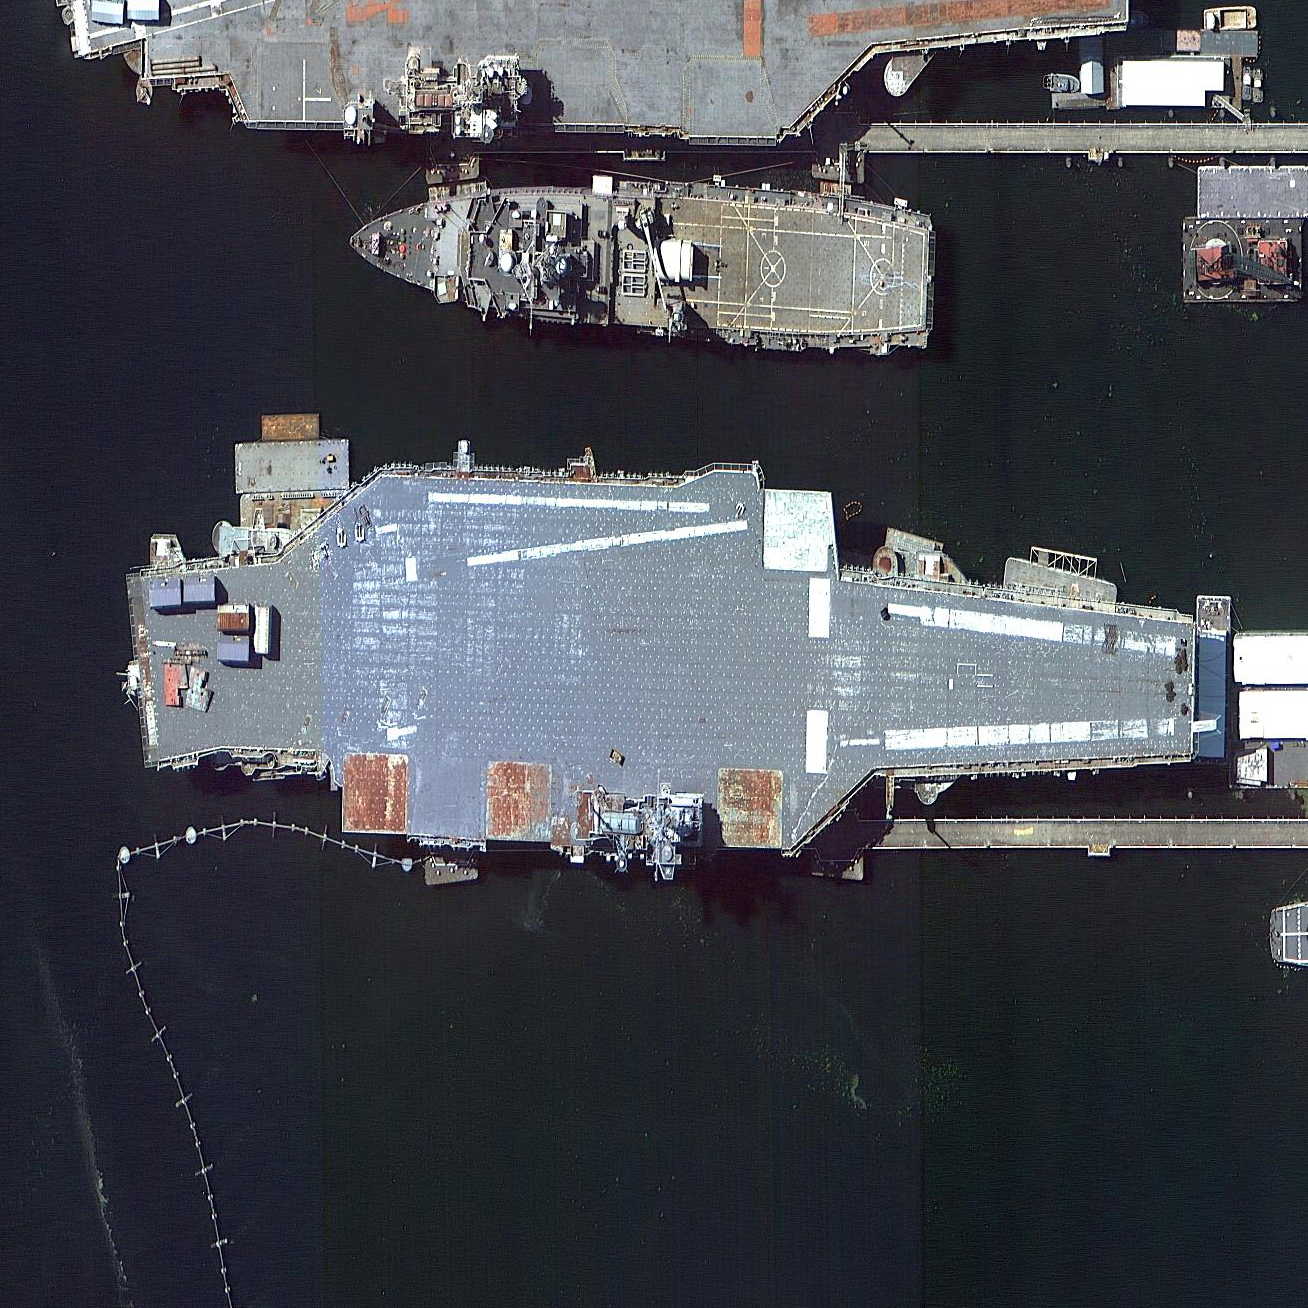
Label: aircraft_carrier